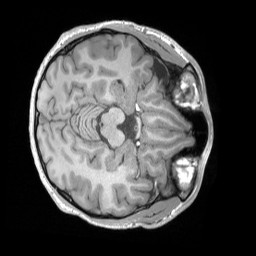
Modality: T1w
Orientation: axial
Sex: male
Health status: ill
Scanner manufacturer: siemens
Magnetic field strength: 3 T
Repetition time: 1.66 s
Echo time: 0.00254 s